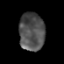
Tissue: prostate
Cell type: T cells
Senescence score: 0.3183
Nuclear area (px): 956
Mean DAPI intensity: 80.553